Current action and preconditions to check: trajectory_clear

Your task: For each precondition in the list above, predict whether it will hold at this action.

Consider the current scene as observed from the mobile robot's camera, and analyze the predicted future states of all dynamic agents (e.g., people, animals, vehicles, or any moving entities) within the NEXT SECOND.

IMPORTANT: Only answer "very likely" if you are absolutely certain—based on strong, clear evidence—that a dynamic agent will violate the precondition in the predicted future state. Do NOT answer "very likely" for unlikely, ambiguous, or low-probability risks.

Ask yourself for each precondition: Is there a high probability, with clear and convincing evidence, that the predicted future states of any dynamic agent will interfere with the predicted future state of the currently executing action within the NEXT SECOND, causing that precondition to fail?

Assess the risk level based on these predictions. Use "likely" or "very likely" if motions create a clear risk of interference.

Use "neutral" or "improbable" if agents are nearby but their predicted paths are clearly diverging or non-conflicting.

Failure Risk Categories: "very improbable", "improbable", "neutral", "likely", "very likely"

Answer Format: Output ONLY the probability_of_failure value from these categories: "very improbable", "improbable", "neutral", "likely", "very likely"

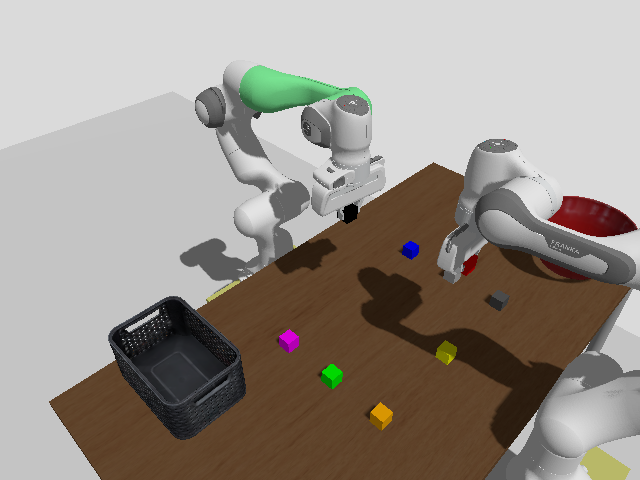

Answer: improbable